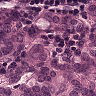
Metastatic tissue present: yes